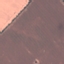
Land use / land cover: AnnualCrop